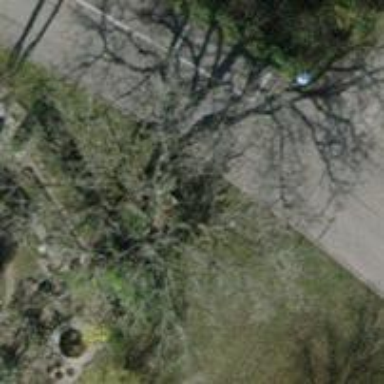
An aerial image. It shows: Brown bench.